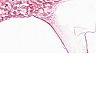
Metastatic tissue present: no